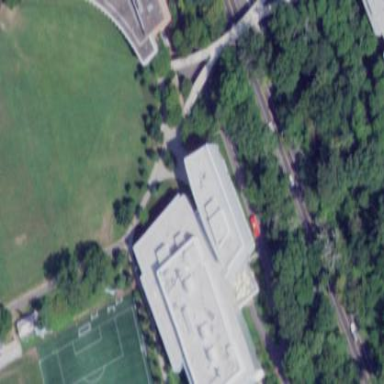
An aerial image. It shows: View of university building.